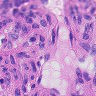
Metastatic tissue present: yes